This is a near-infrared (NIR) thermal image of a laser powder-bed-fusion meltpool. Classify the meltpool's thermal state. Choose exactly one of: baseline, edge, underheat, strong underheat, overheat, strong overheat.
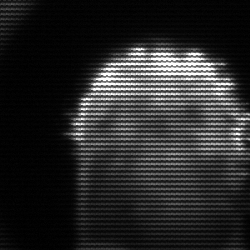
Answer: baseline